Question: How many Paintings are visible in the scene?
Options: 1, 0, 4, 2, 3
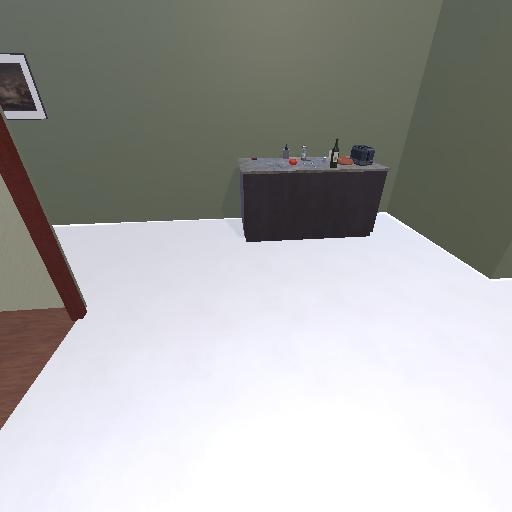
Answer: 1